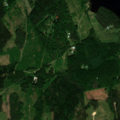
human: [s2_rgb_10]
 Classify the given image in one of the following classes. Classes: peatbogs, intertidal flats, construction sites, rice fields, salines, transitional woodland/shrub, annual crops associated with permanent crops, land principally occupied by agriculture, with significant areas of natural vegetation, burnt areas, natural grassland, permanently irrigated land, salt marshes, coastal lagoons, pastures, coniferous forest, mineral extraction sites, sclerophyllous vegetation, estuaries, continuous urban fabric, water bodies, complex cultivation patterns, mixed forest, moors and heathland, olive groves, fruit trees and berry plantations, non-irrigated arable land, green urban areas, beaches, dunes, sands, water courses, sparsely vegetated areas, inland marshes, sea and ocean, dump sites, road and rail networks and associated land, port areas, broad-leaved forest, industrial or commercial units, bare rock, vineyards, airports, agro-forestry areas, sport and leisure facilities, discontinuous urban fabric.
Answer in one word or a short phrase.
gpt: broad-leaved forest, coniferous forest, mixed forest, water bodies